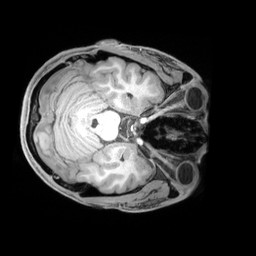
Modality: T1w
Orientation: axial
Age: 21
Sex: male
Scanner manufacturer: siemens
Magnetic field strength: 3 T
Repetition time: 1.97 s
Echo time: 0.00206 s